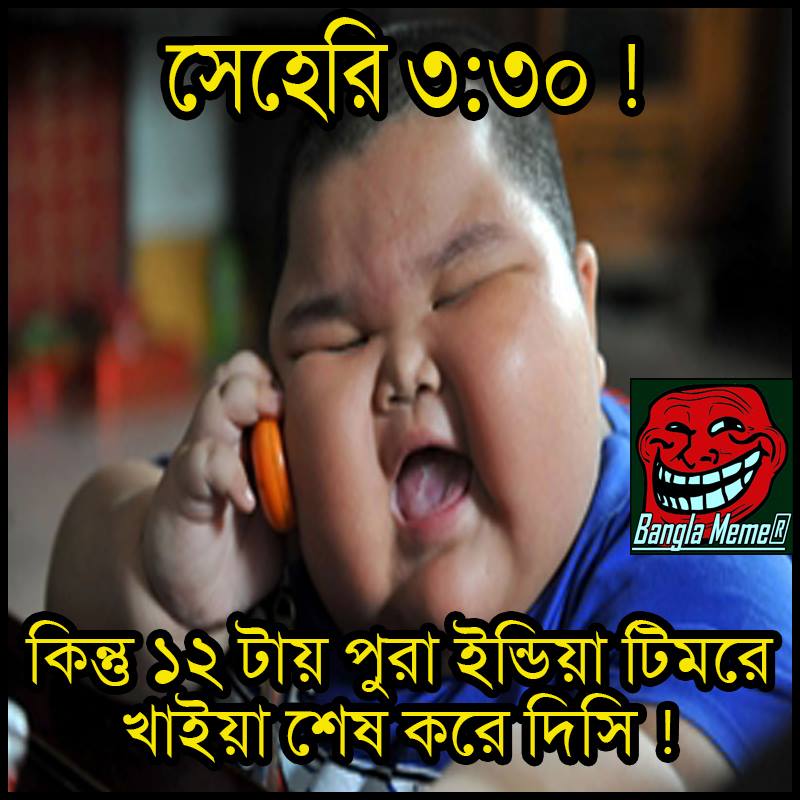
Caption: সেহেরি ৩ঃ৩০ !        কিন্তু ১২ টায় পুরা ইন্ডিয়া টিমরে খাইয়া শেষ করে দিসি !
Label: hate